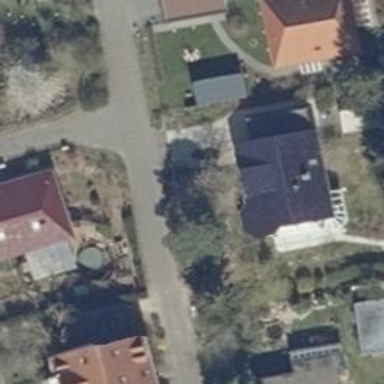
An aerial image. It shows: Residential road.